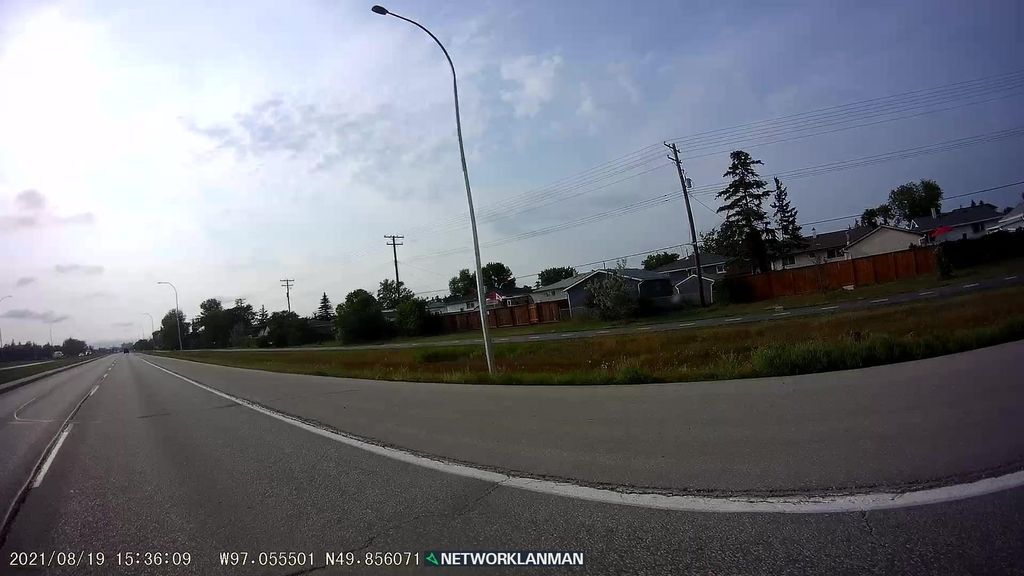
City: winnipeg